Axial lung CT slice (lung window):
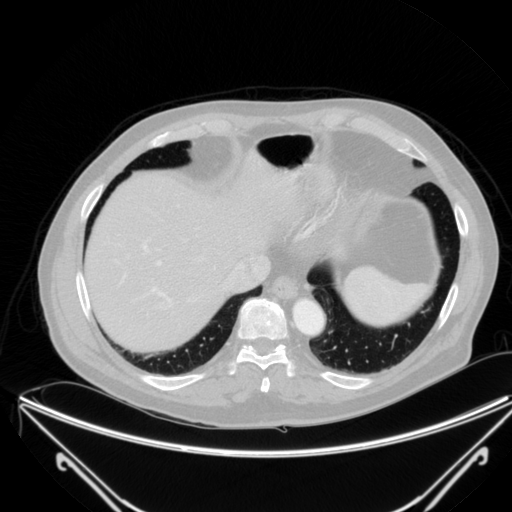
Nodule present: no